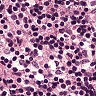
Metastatic tissue present: no